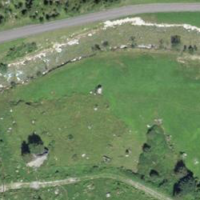
EUNIS habitat code: 23
Species observed at this site:
Aporia crataegi